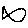
Label: fish